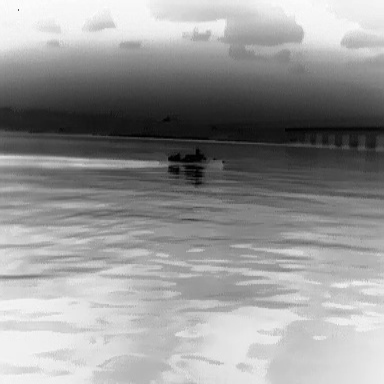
There is a canoe in the infrared image.